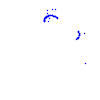
Particle: proton